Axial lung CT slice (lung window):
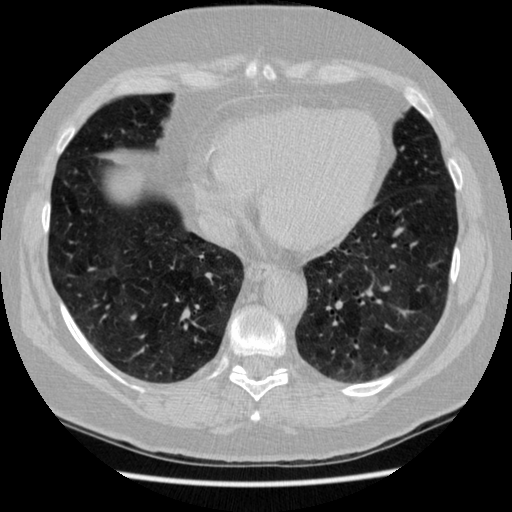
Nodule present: no